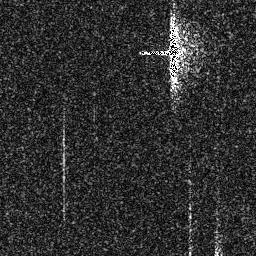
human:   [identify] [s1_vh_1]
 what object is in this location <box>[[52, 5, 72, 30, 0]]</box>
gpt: <ref>1 large ship at the top</ref>